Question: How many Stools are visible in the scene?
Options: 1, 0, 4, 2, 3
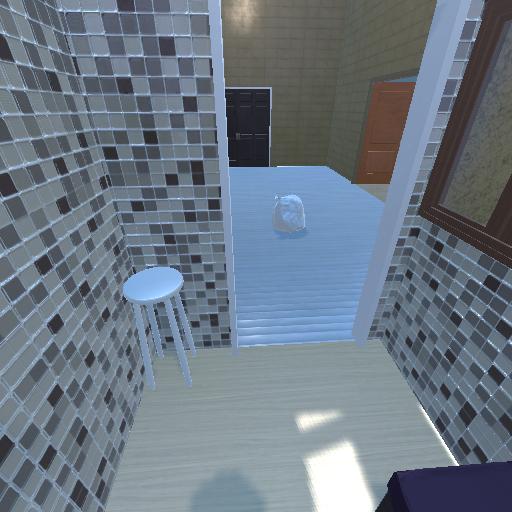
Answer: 1